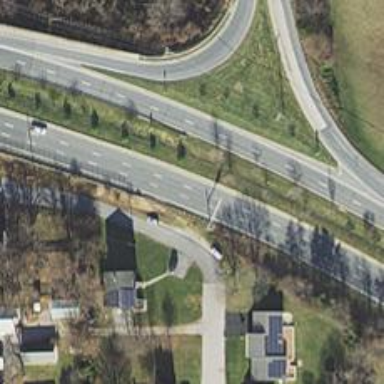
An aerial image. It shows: Trunk highway.